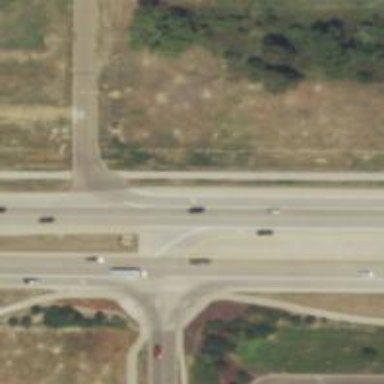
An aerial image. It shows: Trunk link highway.